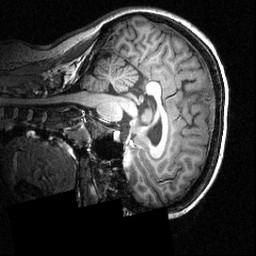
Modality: T1w
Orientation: sagittal
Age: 21
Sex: female
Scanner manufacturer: siemens
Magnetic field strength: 3.951 T
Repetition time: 1.5 s
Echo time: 0.00335 s